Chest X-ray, PA view. Patient: 59 years old, sex M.
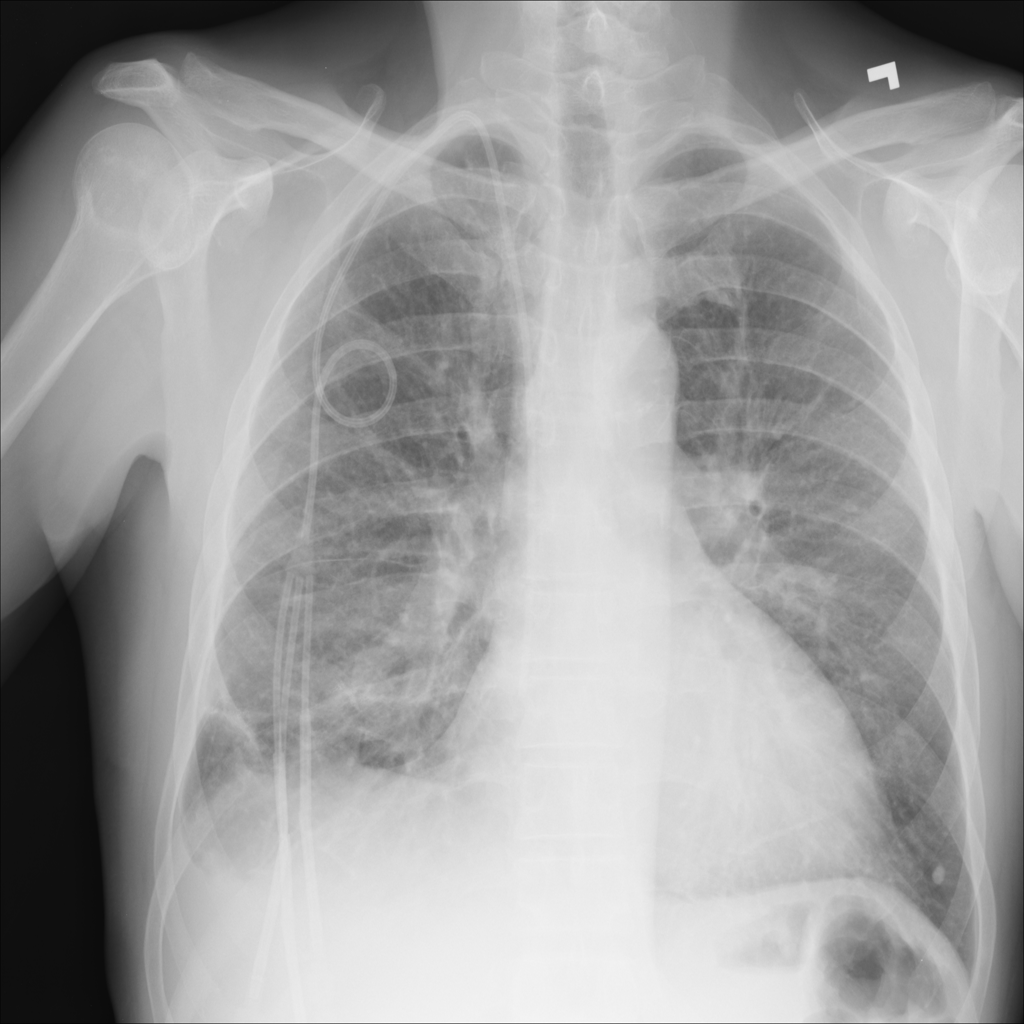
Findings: Effusion, Infiltration